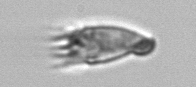
Label: Paratontonia_gracillima